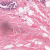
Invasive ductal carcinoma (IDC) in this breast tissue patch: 1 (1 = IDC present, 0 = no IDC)